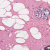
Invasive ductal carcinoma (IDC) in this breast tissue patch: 0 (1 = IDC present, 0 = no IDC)